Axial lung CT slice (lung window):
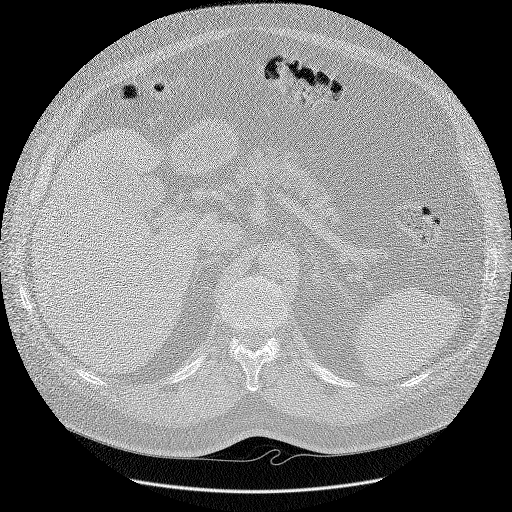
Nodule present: no